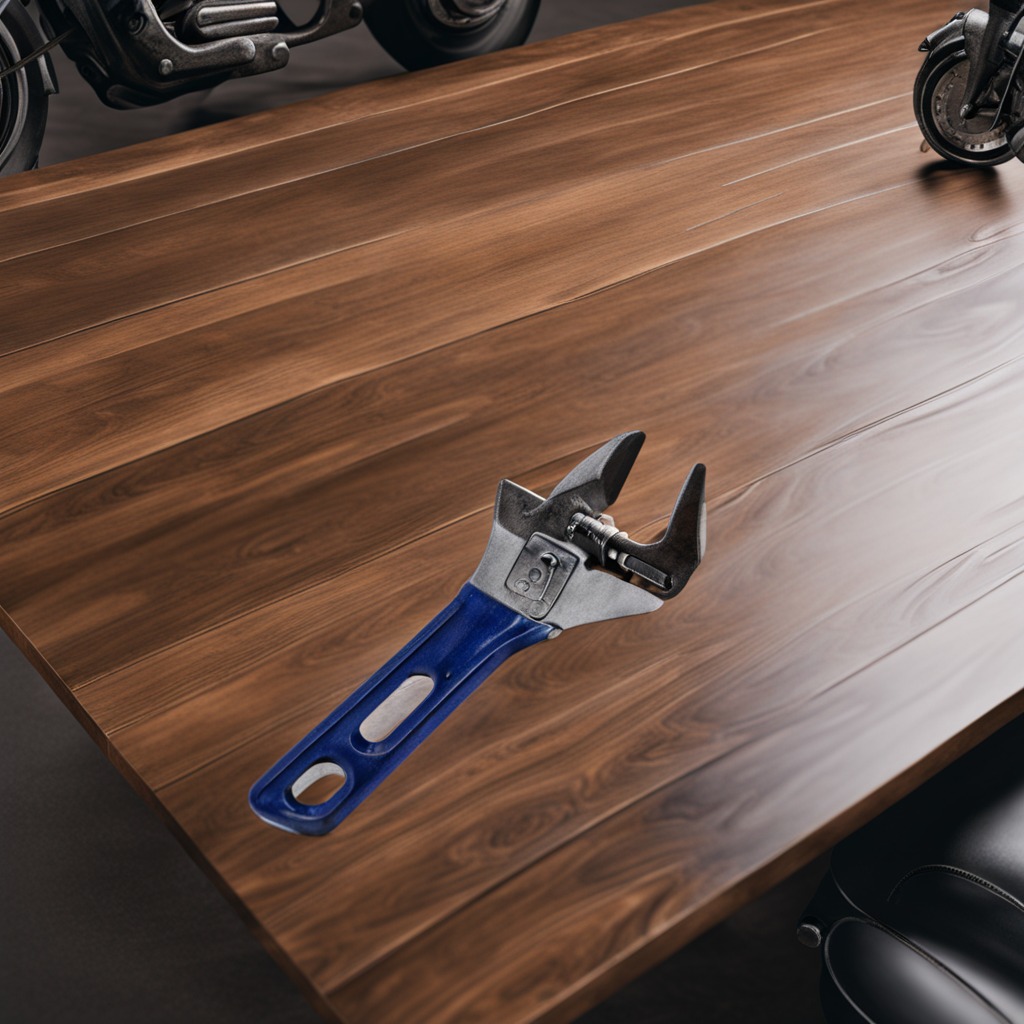
An wrench is lying on the oil-spilled wooden table in a vintage motorcycle garage.